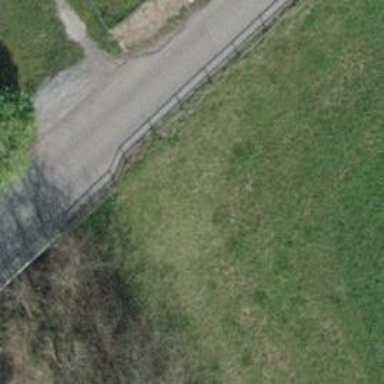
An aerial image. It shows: Fence is in the image.